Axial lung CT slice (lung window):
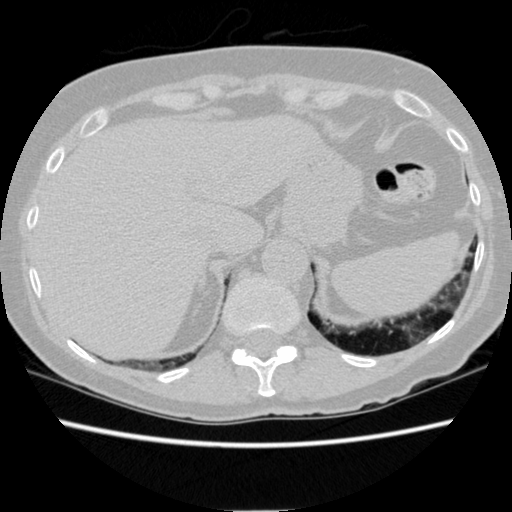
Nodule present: no